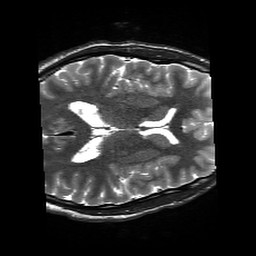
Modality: T2w
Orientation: axial
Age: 19
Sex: male
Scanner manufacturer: siemens
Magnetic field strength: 3 T
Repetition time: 13.52 s
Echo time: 0.088 s